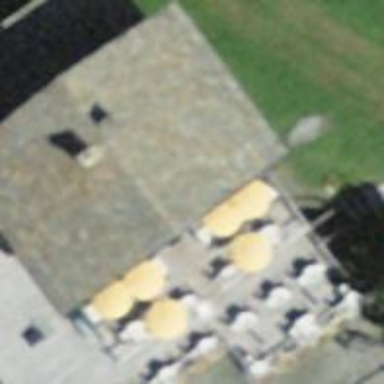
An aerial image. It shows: Restaurant building.